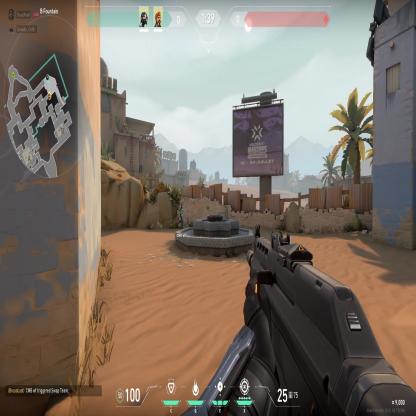
Label: teammate